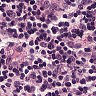
Metastatic tissue present: no